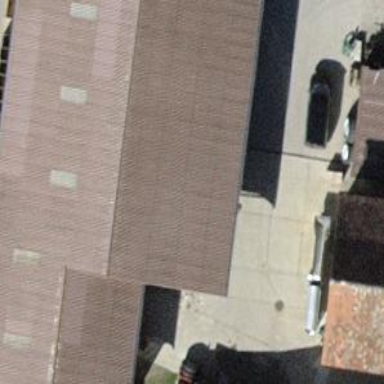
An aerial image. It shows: Warehouse building.